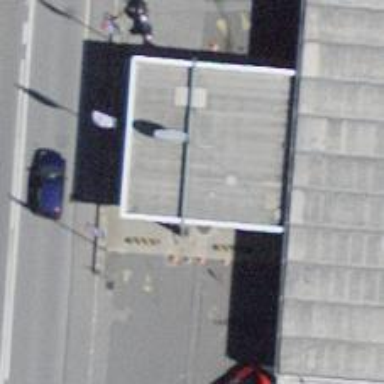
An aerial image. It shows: Fuel station.